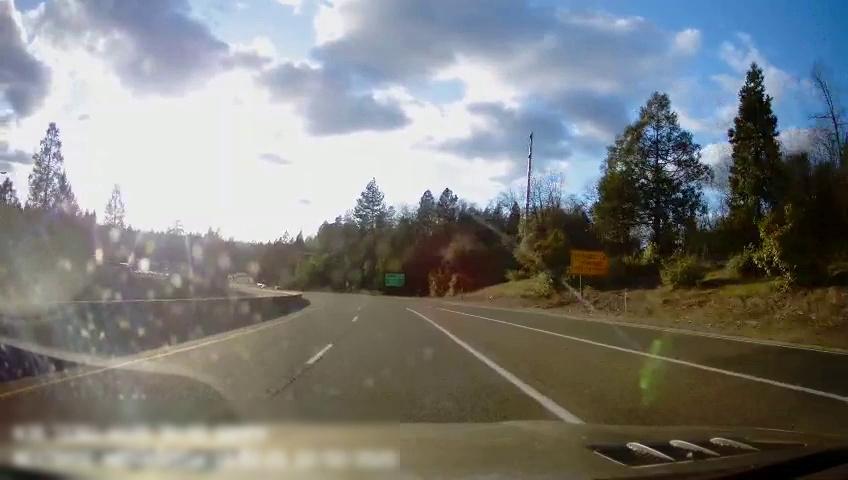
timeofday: Day
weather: Sunny
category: Drivable Space
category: Drivable Space
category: Lanes | Alternate Lane
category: Lanes | Current Lane
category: Lanes | Current Lane
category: Lanes | Alternate Lane
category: Lanes | Alternate Lane
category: Traffic | Signs
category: Traffic | Signs